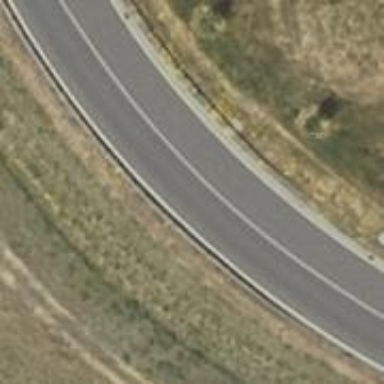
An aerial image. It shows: Trunk link road with asphalt surface.